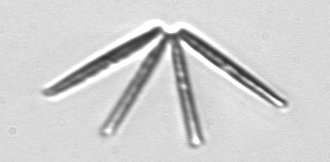
Label: Thalassionema